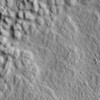
Label: not_dusty